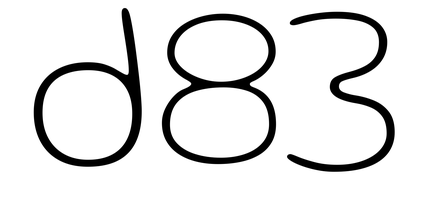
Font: Gluten_Thin